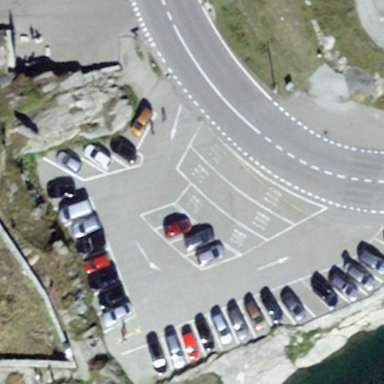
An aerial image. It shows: Parking space specifically designated for buses.